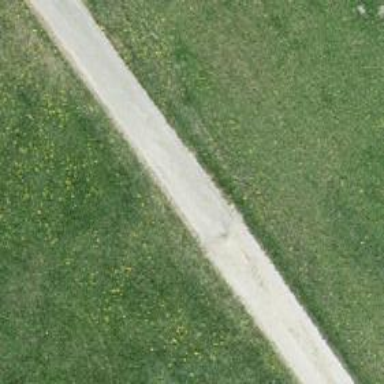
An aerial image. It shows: Paved track with grade1 quality.